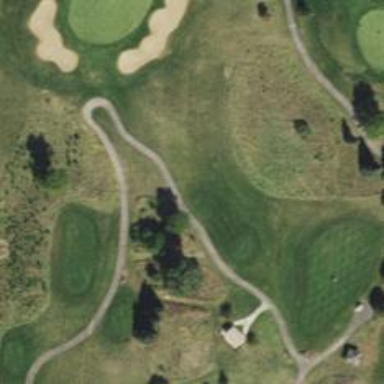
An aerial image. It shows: Service road with grade1 track surface. It resembles golf cart path.